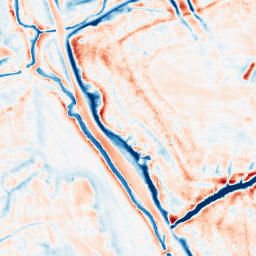
Category: edge_preserving
Decomposition family: bilateral
Decomposition parameters: d: 21
sigma_color: 100
sigma_space: 75
Upsampling method: bicubic_16x
Upsampling parameters: scale: 16
Upsampling scale: 16